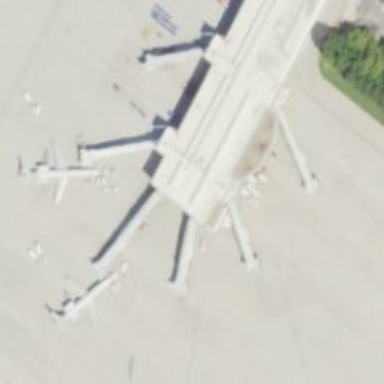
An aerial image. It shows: Airport gate.